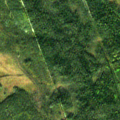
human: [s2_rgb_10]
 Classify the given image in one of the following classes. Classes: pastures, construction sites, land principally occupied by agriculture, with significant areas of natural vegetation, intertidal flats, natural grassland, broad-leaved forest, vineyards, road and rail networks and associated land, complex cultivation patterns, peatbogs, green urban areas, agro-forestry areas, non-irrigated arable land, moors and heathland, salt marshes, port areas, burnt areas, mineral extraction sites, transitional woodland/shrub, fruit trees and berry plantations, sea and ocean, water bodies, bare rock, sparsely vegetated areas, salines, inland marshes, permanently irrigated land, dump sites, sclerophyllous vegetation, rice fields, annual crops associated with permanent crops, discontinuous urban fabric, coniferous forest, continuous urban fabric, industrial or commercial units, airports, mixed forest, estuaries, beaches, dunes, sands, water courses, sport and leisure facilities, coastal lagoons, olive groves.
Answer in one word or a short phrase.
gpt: coniferous forest, peatbogs